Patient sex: M
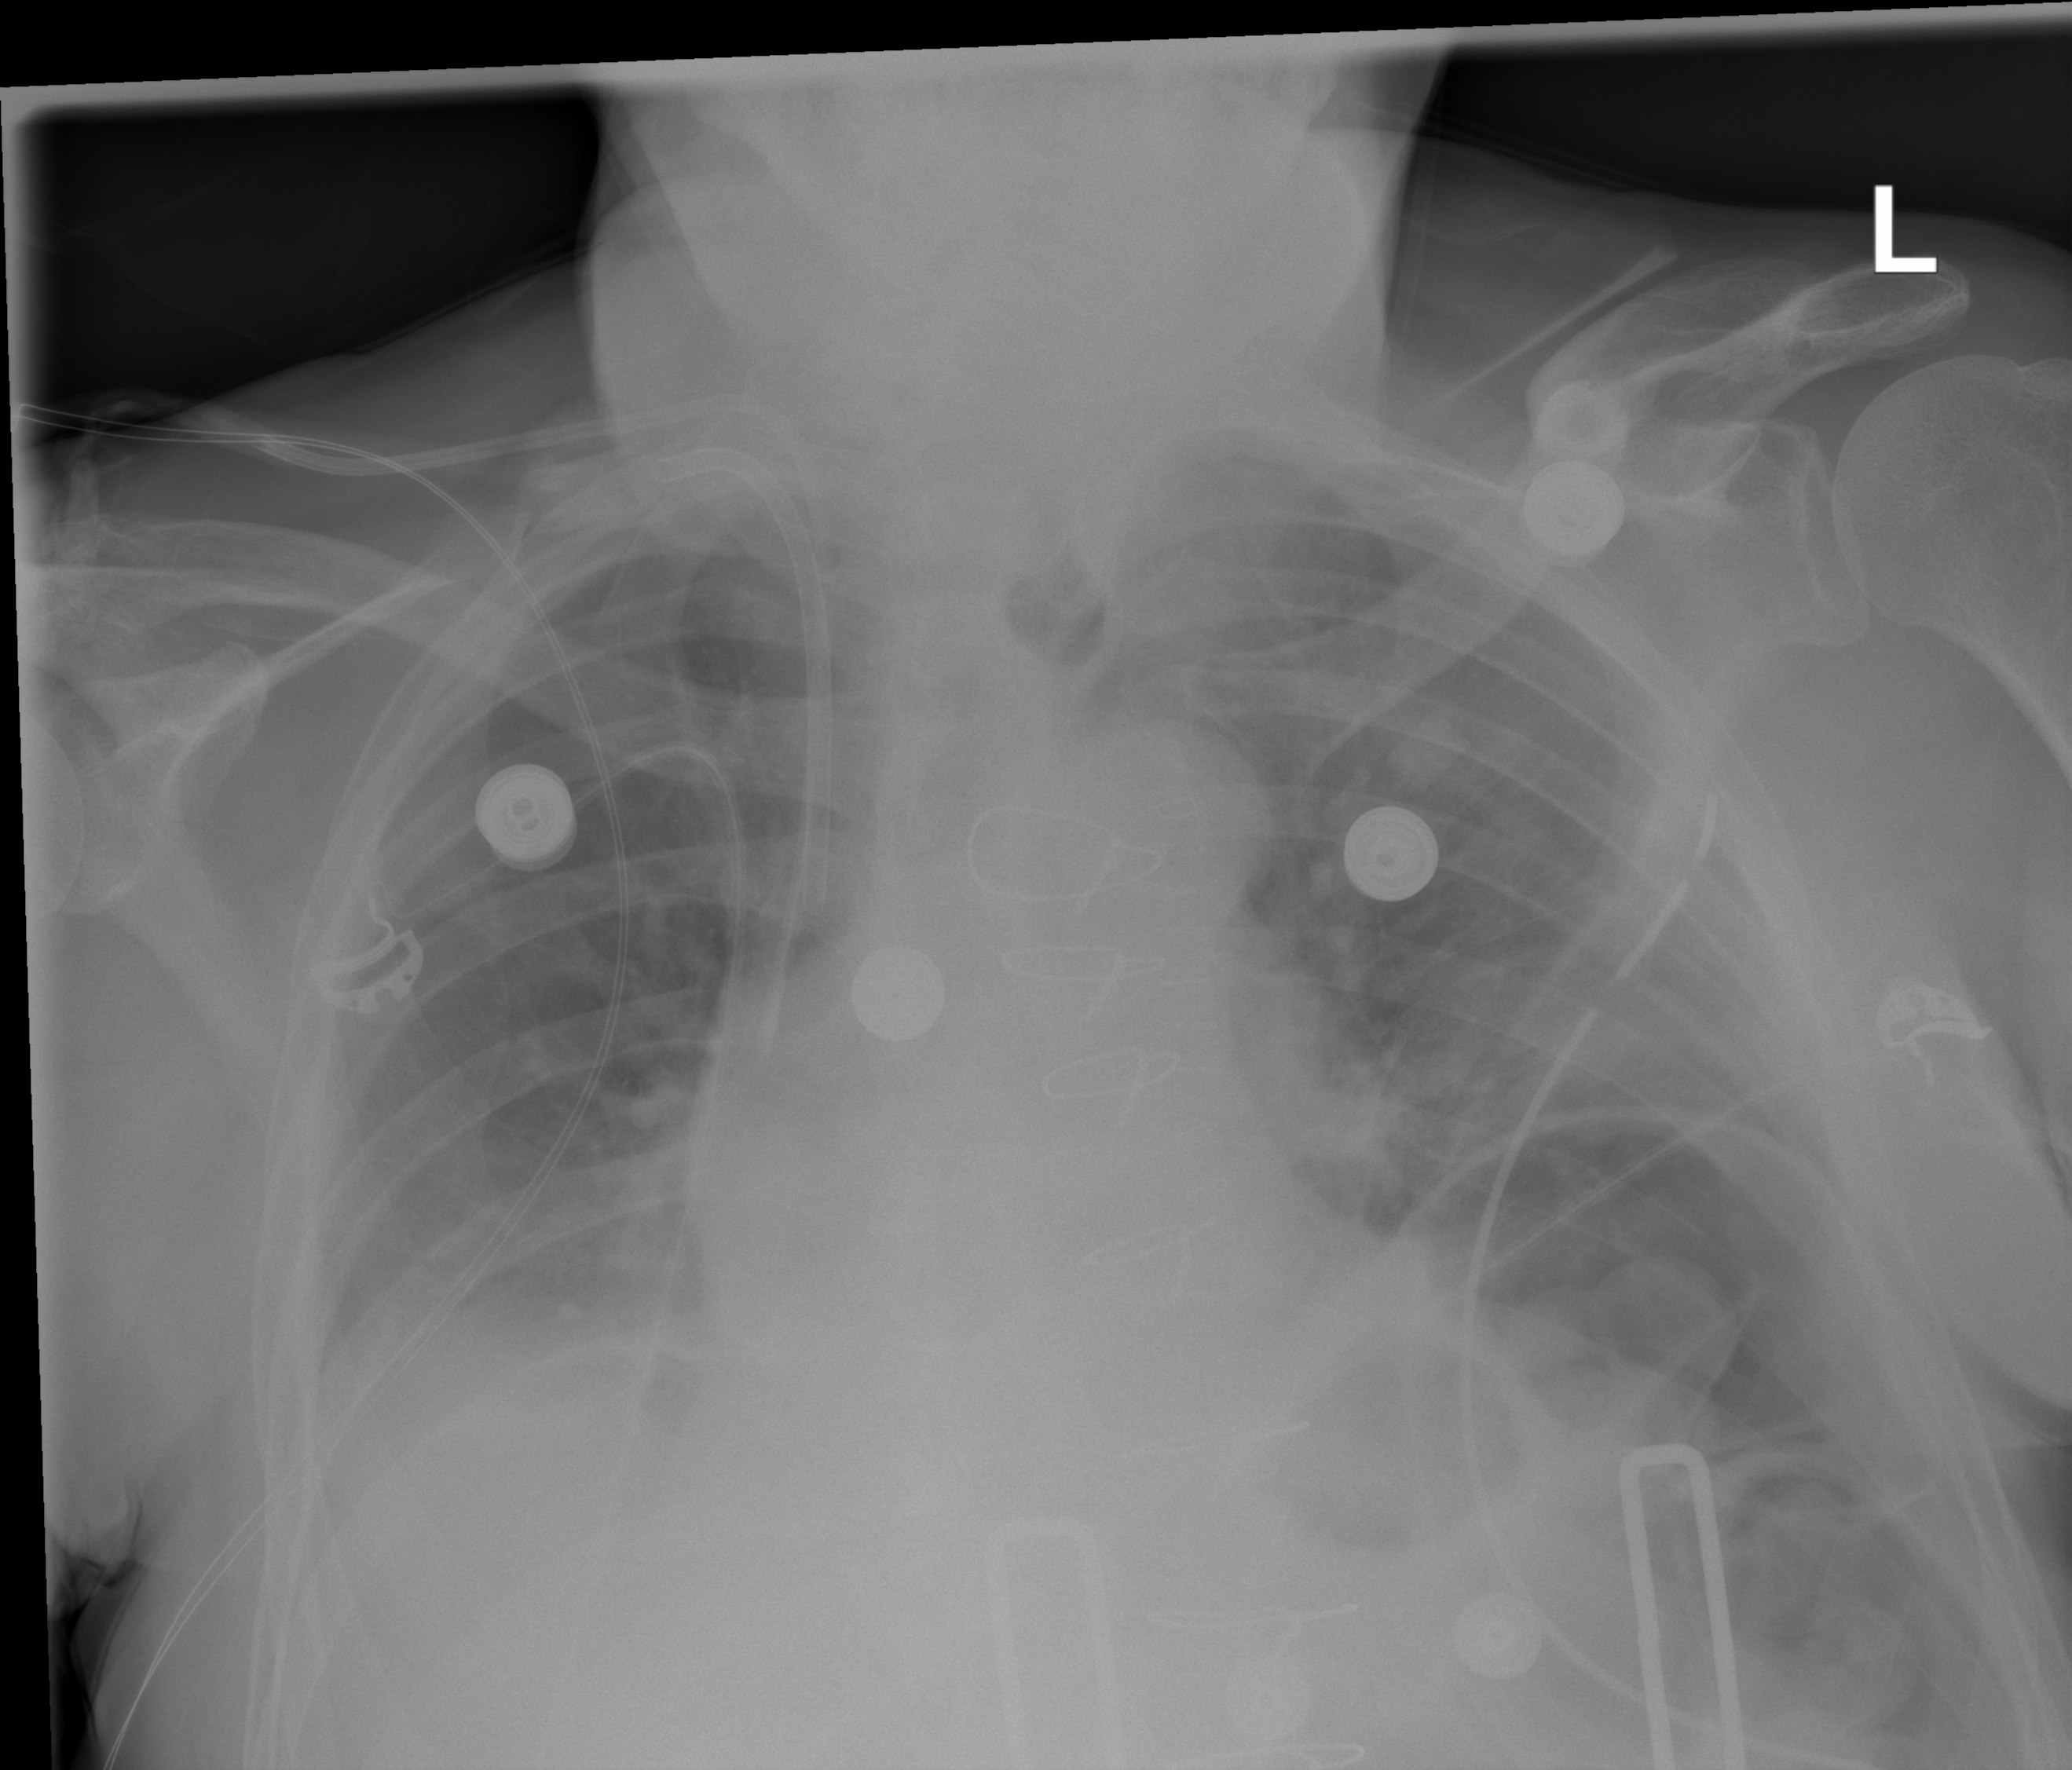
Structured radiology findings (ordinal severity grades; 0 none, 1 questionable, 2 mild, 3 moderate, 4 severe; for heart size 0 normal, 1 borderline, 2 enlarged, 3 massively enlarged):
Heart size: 0
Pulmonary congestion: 0
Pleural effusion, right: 2
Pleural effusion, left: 0
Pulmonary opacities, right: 0
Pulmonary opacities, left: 0
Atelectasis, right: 0
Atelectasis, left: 0